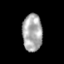
Tissue: skin
Cell type: Epithelial cells
Senescence score: 0.2568
Nuclear area (px): 730
Mean DAPI intensity: 168.499